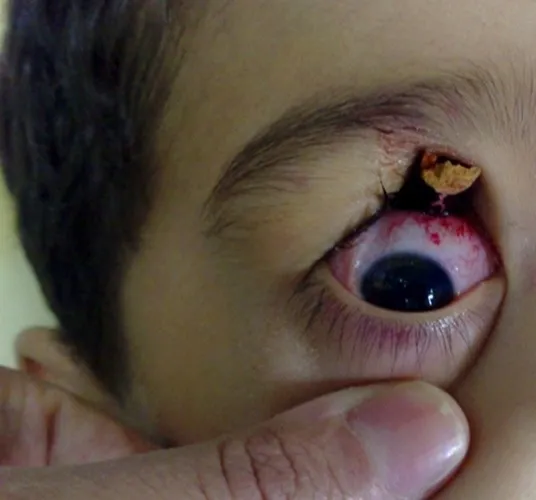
The penetration of foreign object into the upper cavity of right orbit.
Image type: medical_photograph (other_medical_photograph)